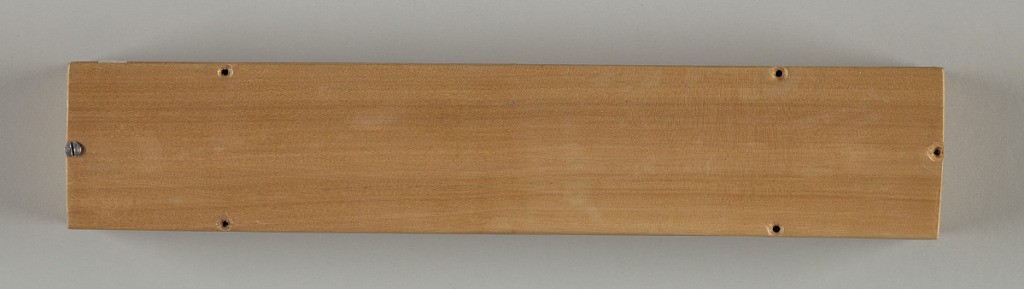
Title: Fan case
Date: ca. 1785
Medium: Wood, screws
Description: Plain wooden box with top that screws on.